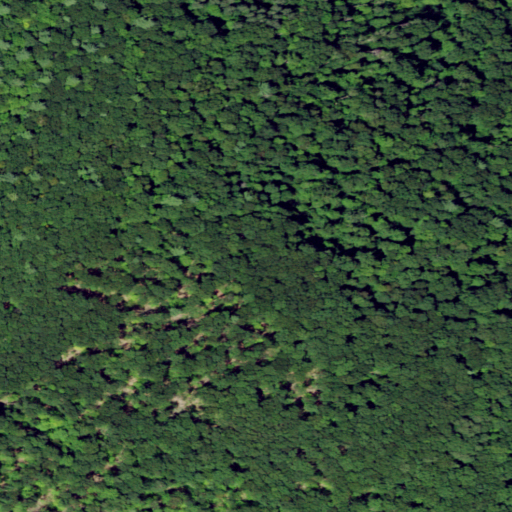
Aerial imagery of mountain in New York named Calder Hill containing deciduous forest and mixed forest